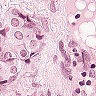
Metastatic tissue present: yes